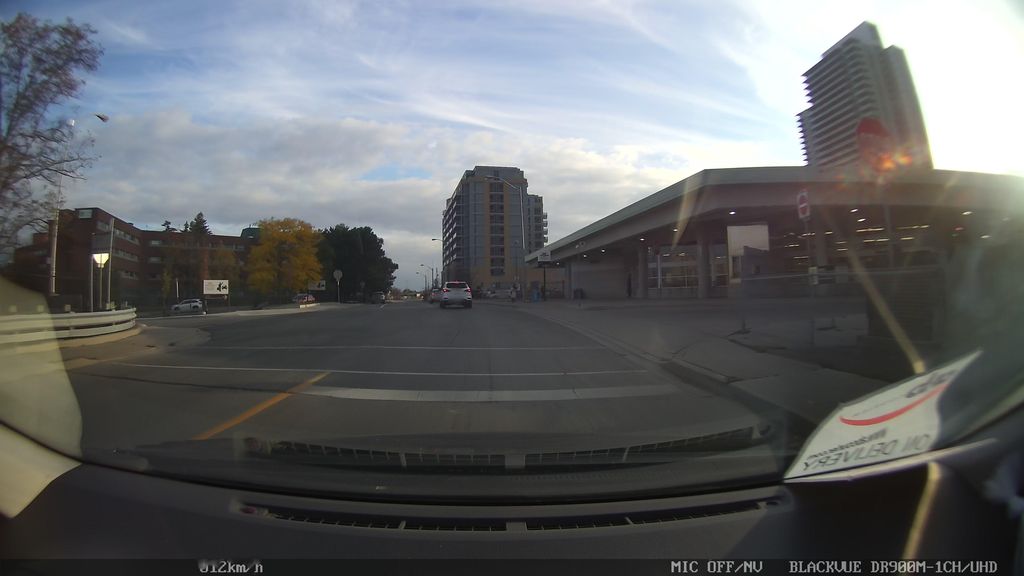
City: toronto